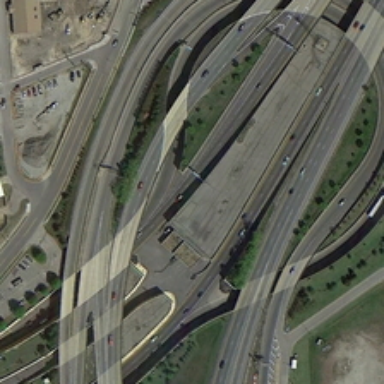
Surrounded by land and many houses is the ease of the road .